Question: When I run the following snippet to connect to datasource to get the data out through queries :
'''
try {
String driver = "com.microsoft.jdbc.sqlserver.SQLServerDriver";
Class.forName(driver);
String Url = "jdbc:sqlserver://localhost:1433;databaseName=movies";
Connection connection = DriverManager.getConnection(Url,"sa", "xxxxxxx);
// Context initContext = new InitialContext();
// Context envContext = (Context)initContext.lookup("java:comp/env");
// DataSource ds = (DataSource)envContext.lookup("");
// Connection connection = ds.getConnection();
String query_name = "select name from list where name='" + data + "'";
'''
this exception trace is shown :
'''
java.lang.ClassNotFoundException: com.microsoft.jdbc.sqlserver.SQLServerDriver
at java.net.URLClassLoader$1.run(URLClassLoader.java:200)
at java.security.AccessController.doPrivileged(Native Method)
at java.net.URLClassLoader.findClass(URLClassLoader.java:188)
at java.lang.ClassLoader.loadClass(ClassLoader.java:306)
at sun.misc.Launcher$AppClassLoader.loadClass(Launcher.java:276)
at java.lang.ClassLoader.loadClass(ClassLoader.java:251)
at java.lang.ClassLoader.loadClassInternal(ClassLoader.java:319)
at java.lang.Class.forName0(Native Method)
at java.lang.Class.forName(Class.java:169)
at gui.MainGui.startSqlServerDataSearch(MainGui.java:148)
at gui.MainGui$3.run(MainGui.java:129)
at java.lang.Thread.run(Thread.java:619)
'''
Why am I getting this exception ? I have already made a connection to the sql server (by loading the drivers as given <URL> and can see the database defined in sql server. The following snapshot tells this :

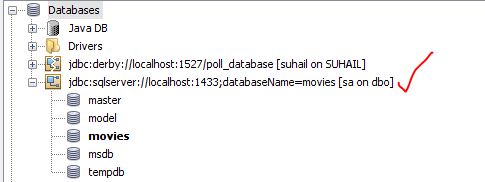
Answer: Having database defined and 'Class.forName(driver)'; is not enough.
You need to make sure appropriate is in classpath.